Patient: sex M, age 60
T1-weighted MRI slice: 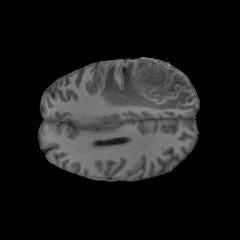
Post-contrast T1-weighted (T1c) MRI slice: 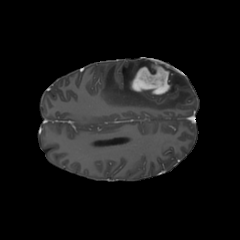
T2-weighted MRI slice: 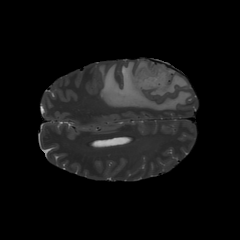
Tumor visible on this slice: yes
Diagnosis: Glioblastoma, IDH-wildtype
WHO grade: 4